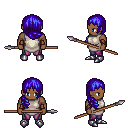
a pixel art fantasy rpg character, male body template, human, dark skin, white tunic, magenta pants, blue right-swept hairstyle, leather bracers, metal boots, spear, four views (front, back, left, right), 2x2 character sprite sheet, small pixel art, hard edges, no anti-aliasing